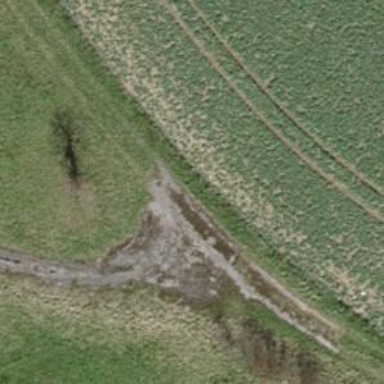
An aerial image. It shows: Grass track with grade 5 tracktype.